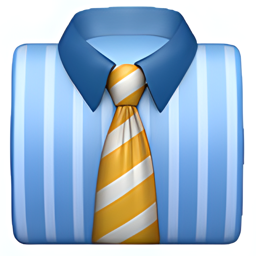
Name: necktie
Emoji: 👔
Group: Objects
Sub-group: clothing